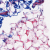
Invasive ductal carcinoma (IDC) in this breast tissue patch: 0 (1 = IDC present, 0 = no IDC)